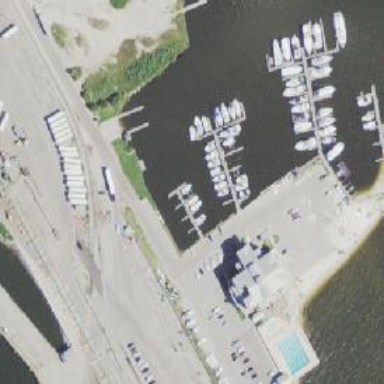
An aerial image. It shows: Man-made pier.